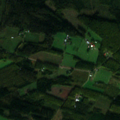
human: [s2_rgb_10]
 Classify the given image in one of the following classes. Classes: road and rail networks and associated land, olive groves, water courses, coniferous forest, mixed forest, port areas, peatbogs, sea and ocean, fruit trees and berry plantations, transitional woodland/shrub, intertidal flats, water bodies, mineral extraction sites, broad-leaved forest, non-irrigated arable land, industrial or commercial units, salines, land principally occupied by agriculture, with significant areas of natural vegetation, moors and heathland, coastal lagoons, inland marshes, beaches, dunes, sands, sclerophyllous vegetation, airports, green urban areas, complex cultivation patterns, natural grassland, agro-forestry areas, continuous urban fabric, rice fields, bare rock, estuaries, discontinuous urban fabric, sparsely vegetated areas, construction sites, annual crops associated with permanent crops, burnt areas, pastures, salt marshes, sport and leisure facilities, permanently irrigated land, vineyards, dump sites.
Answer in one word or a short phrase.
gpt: land principally occupied by agriculture, with significant areas of natural vegetation, broad-leaved forest, coniferous forest, mixed forest